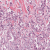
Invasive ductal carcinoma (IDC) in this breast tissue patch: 1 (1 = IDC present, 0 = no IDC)